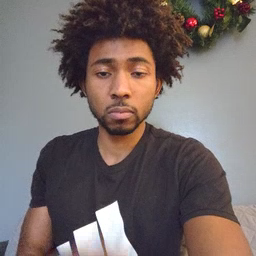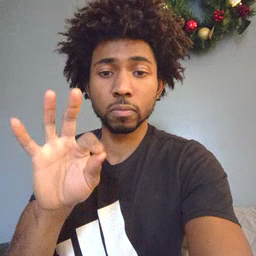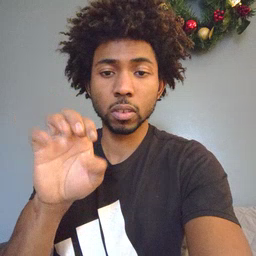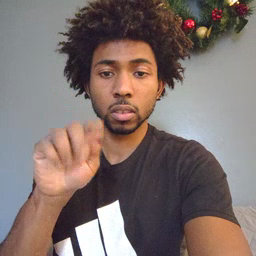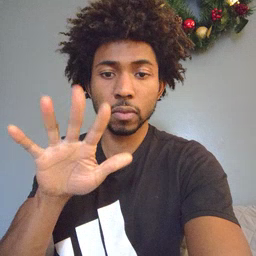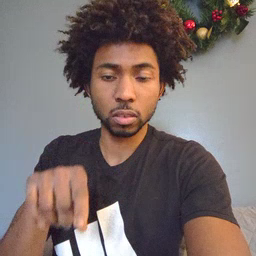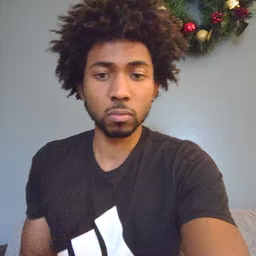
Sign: feet